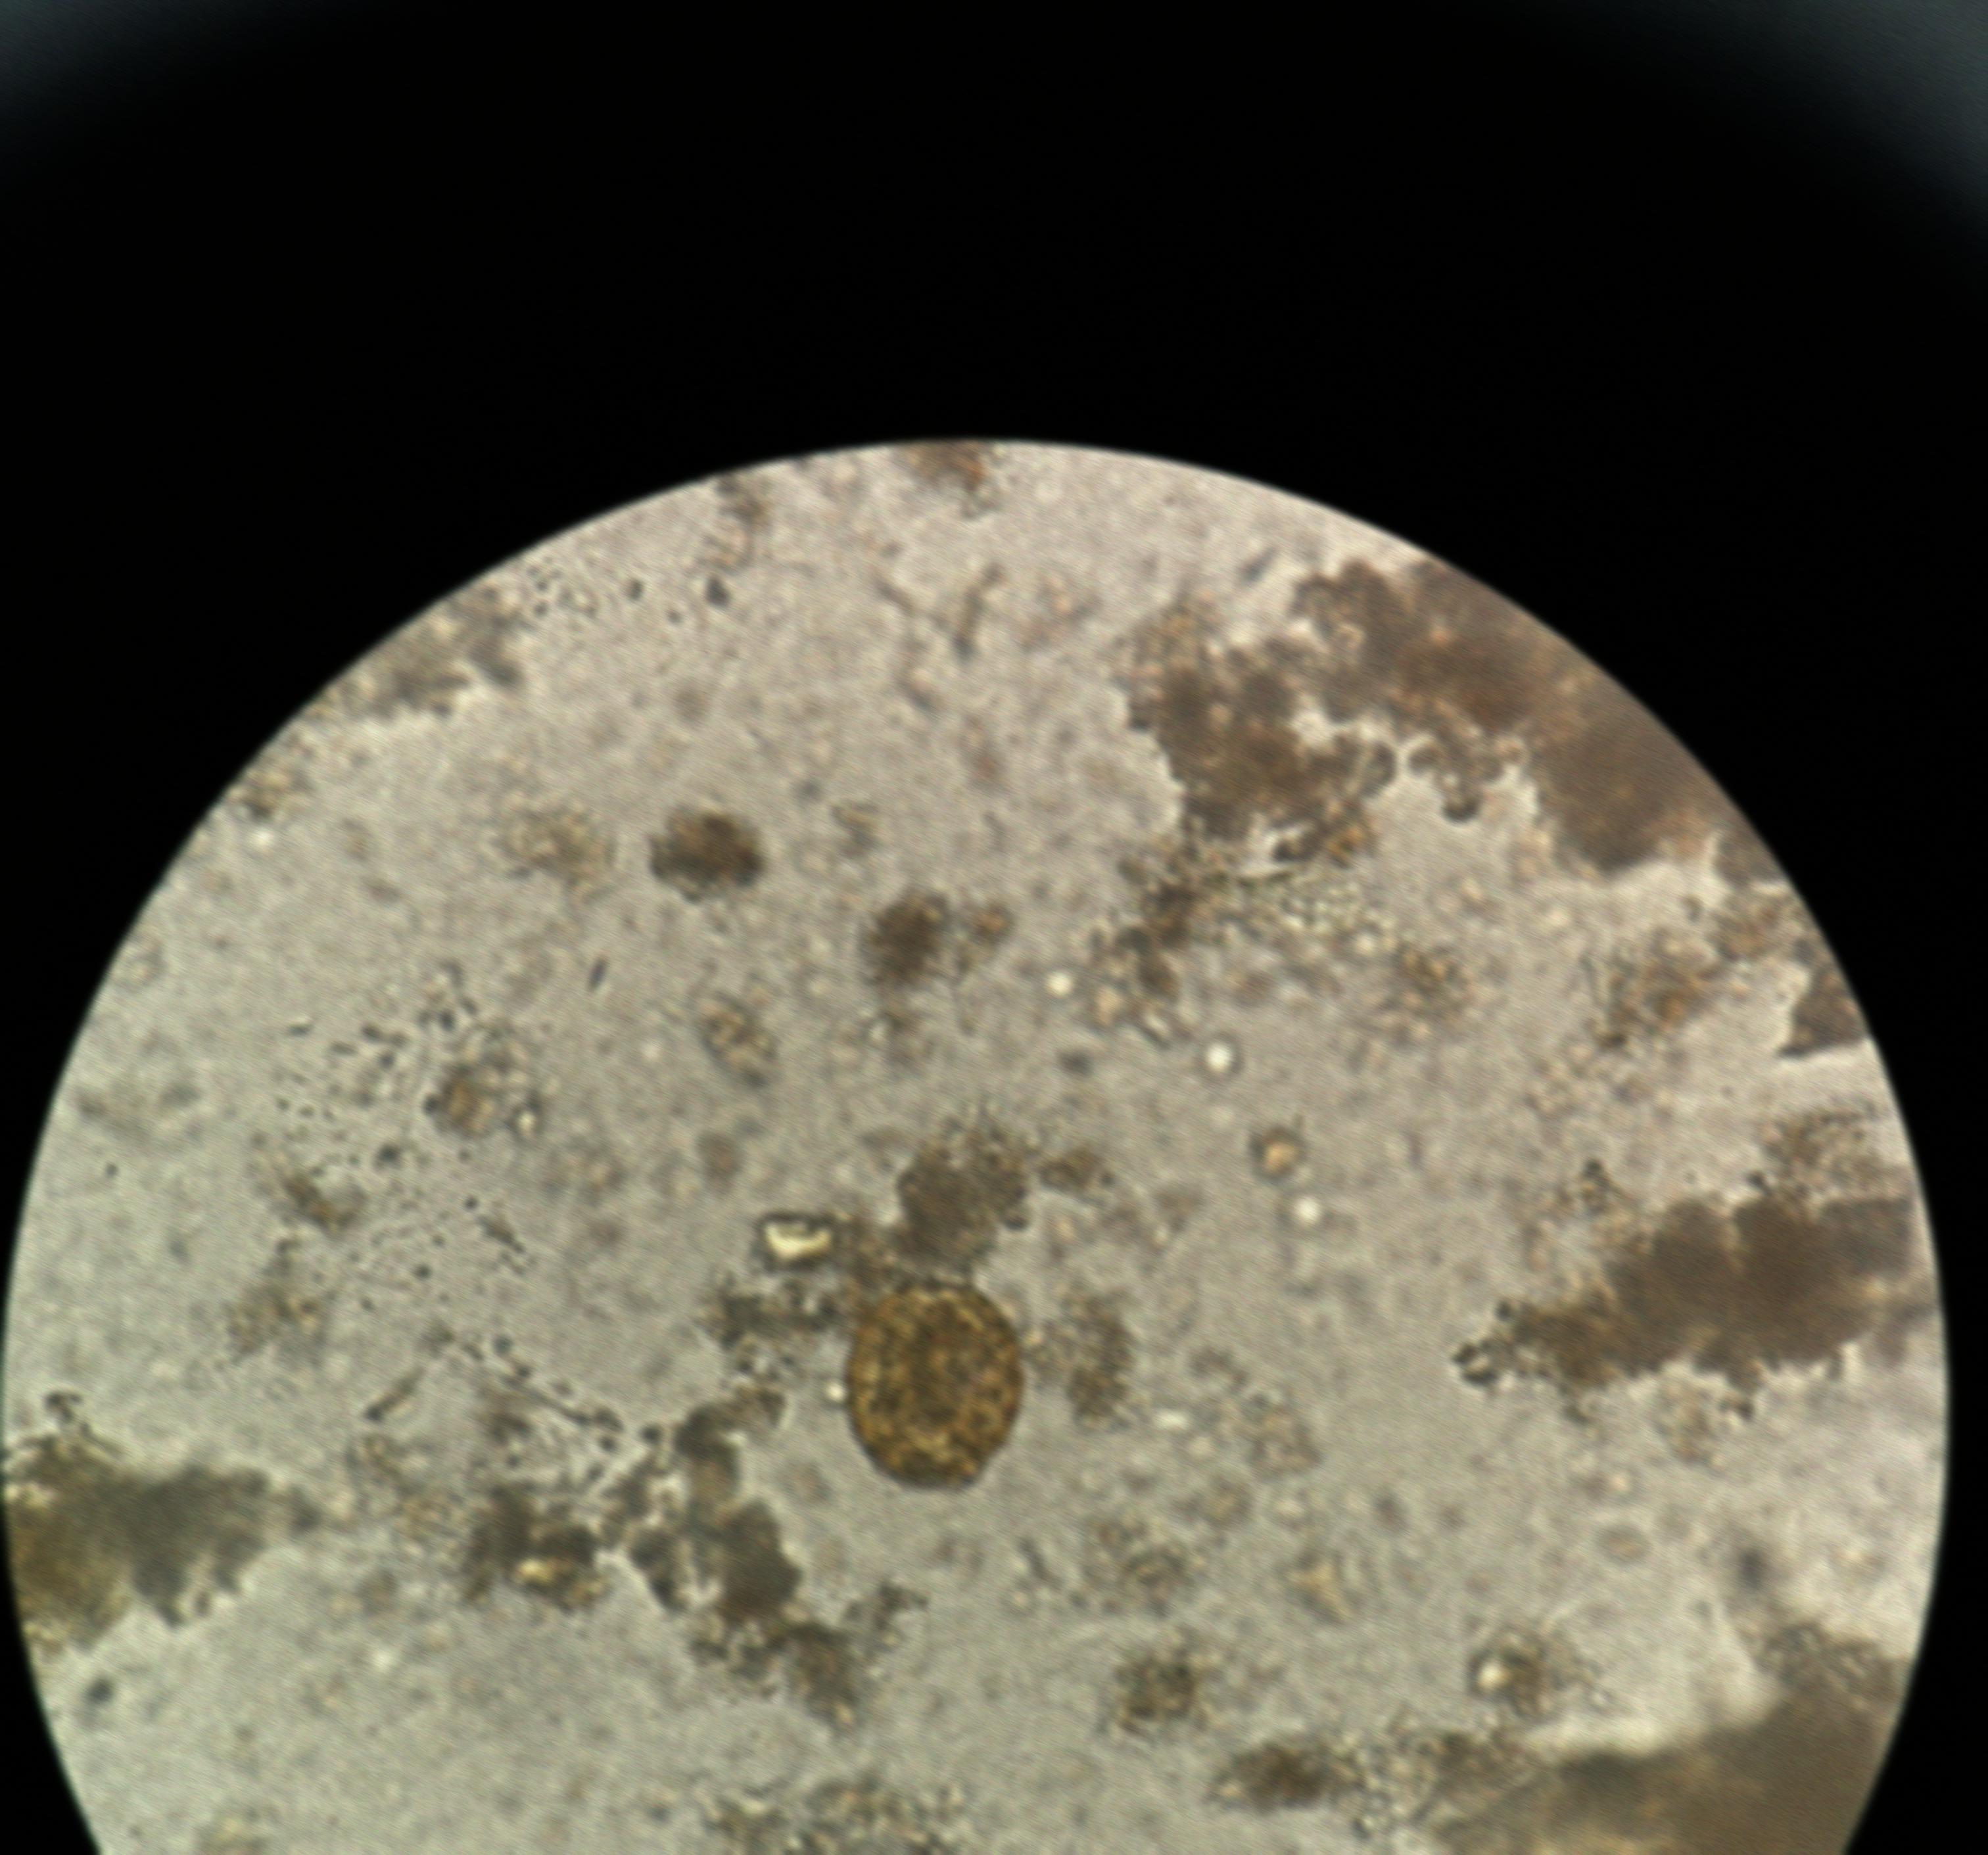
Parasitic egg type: Ascaris lumbricoides